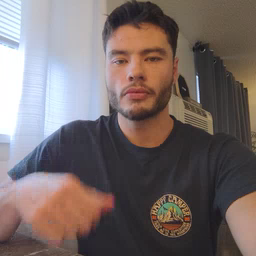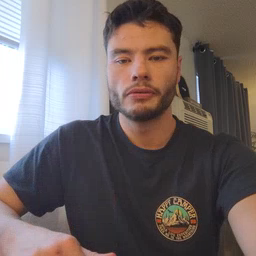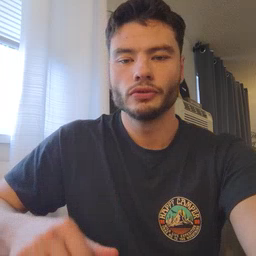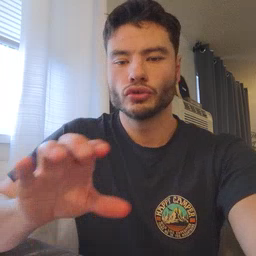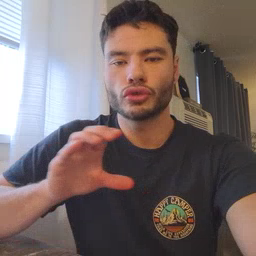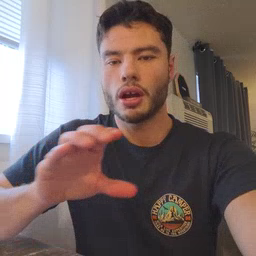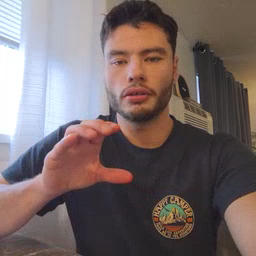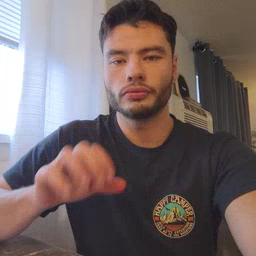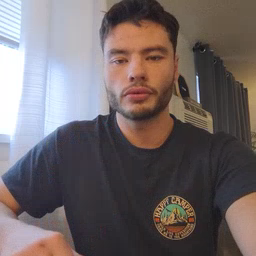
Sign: chocolate